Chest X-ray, PA view. Patient: 45 years old, sex F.
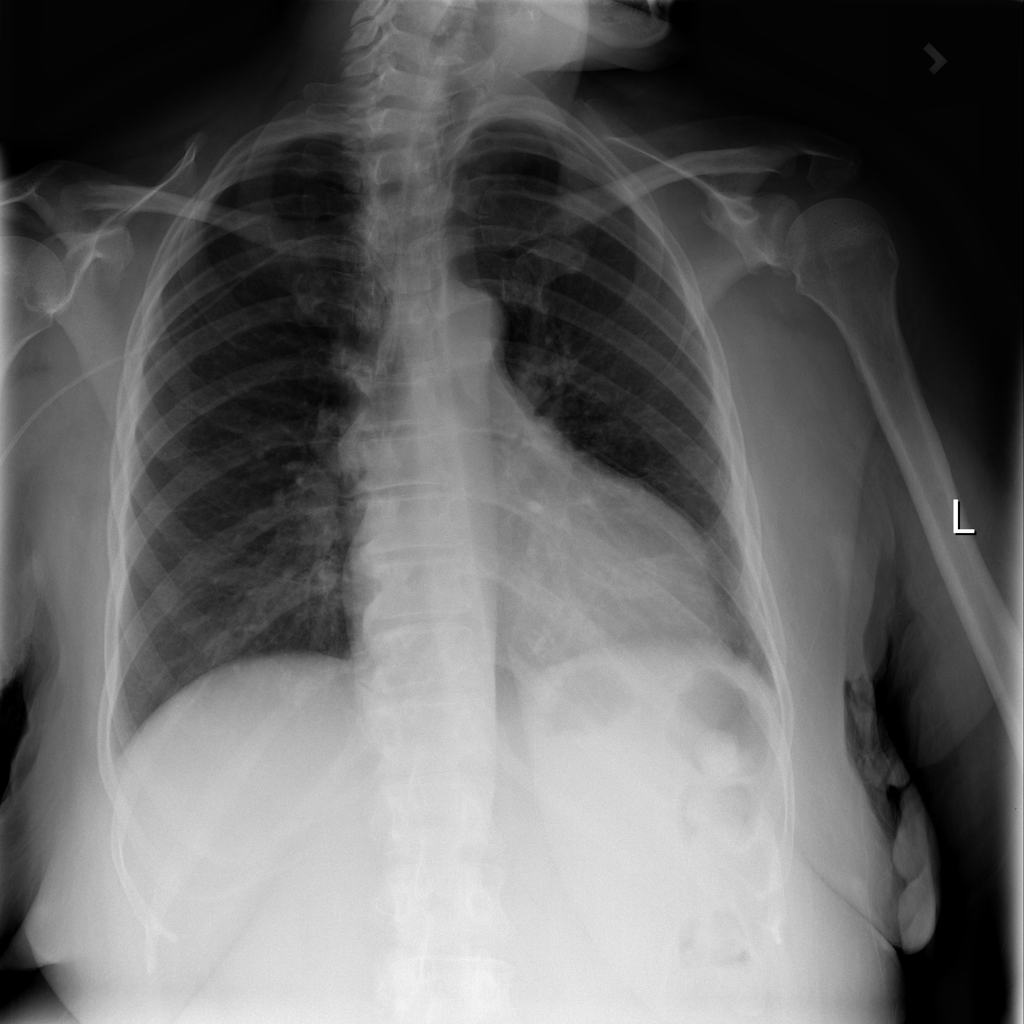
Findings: Cardiomegaly, Effusion